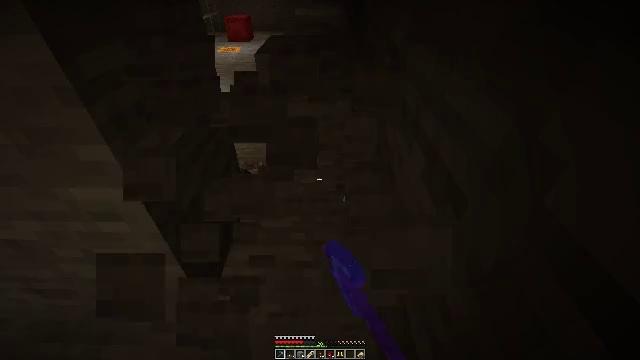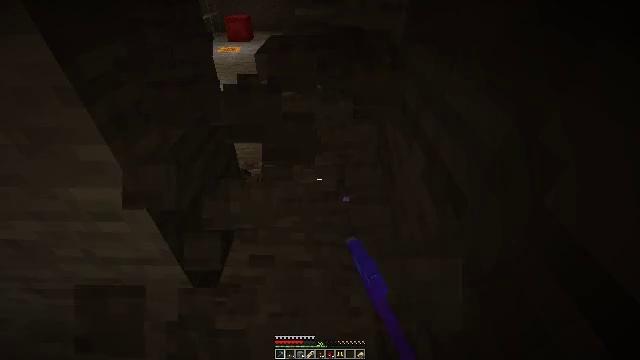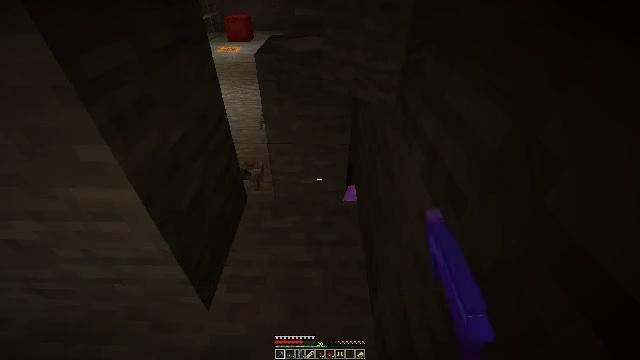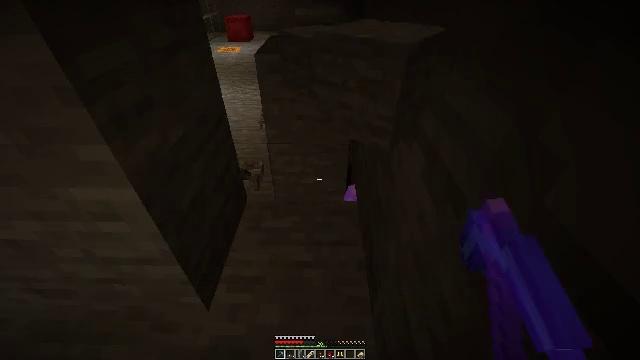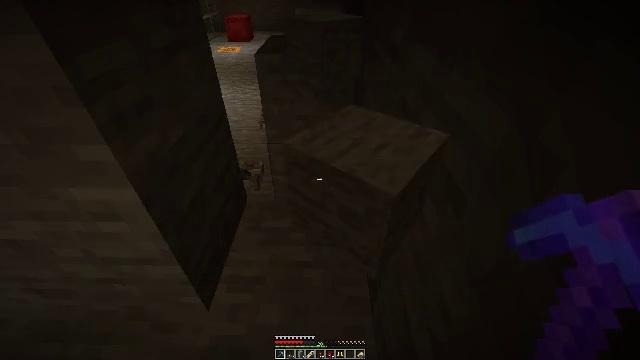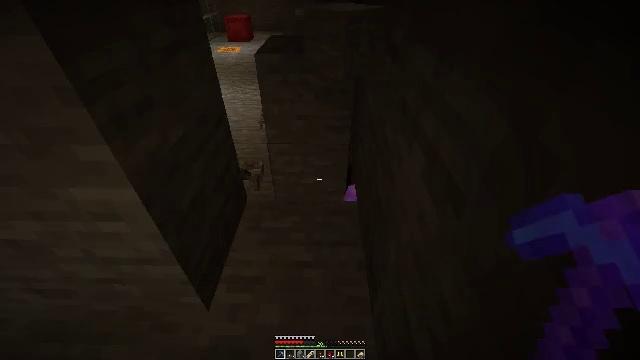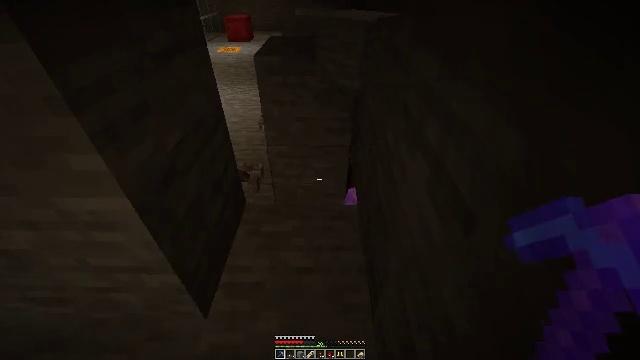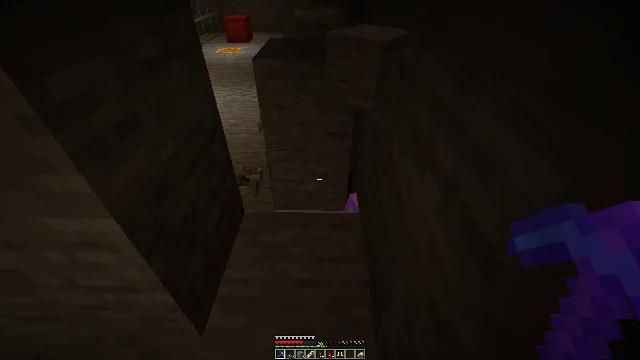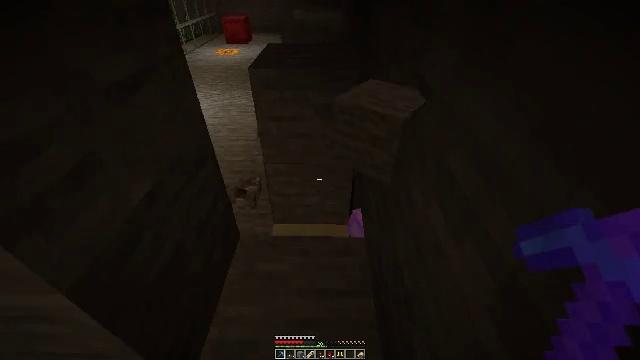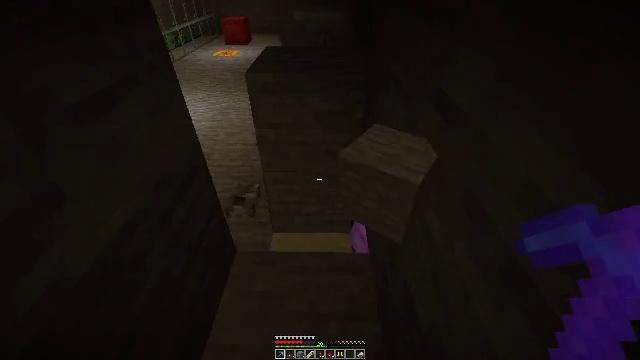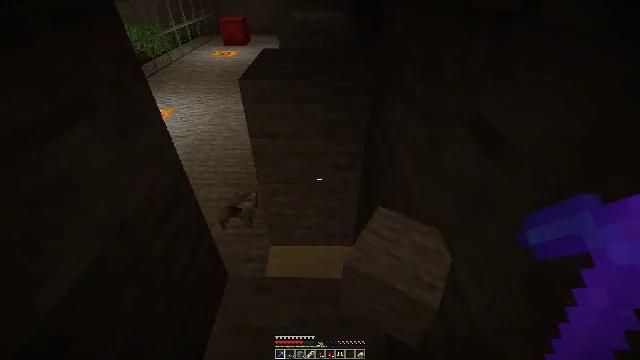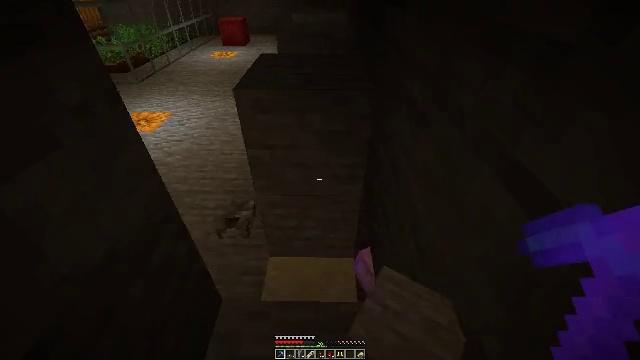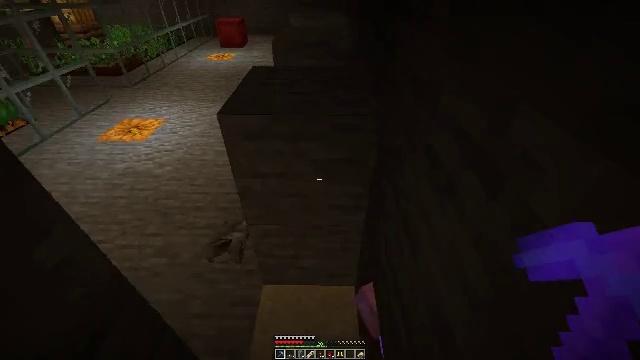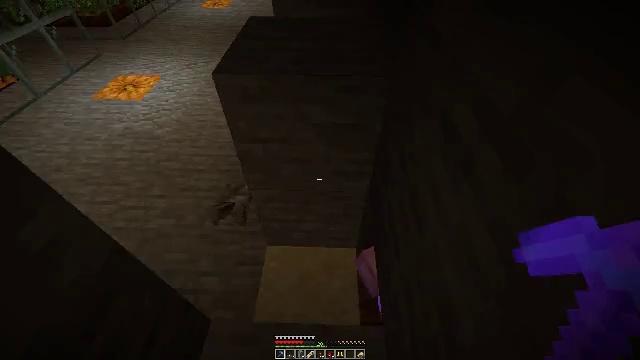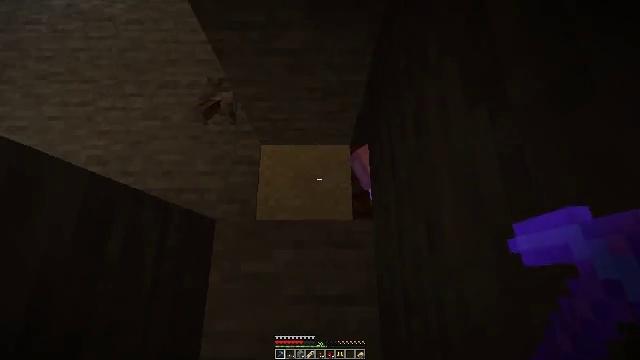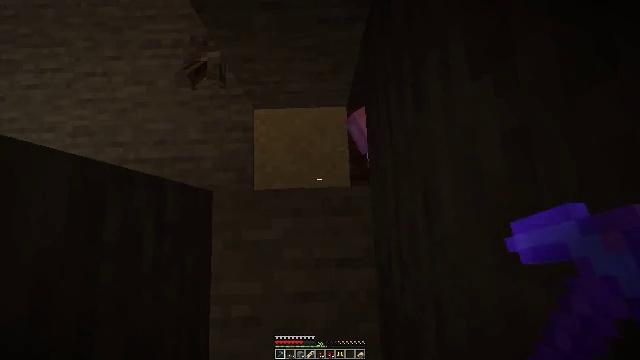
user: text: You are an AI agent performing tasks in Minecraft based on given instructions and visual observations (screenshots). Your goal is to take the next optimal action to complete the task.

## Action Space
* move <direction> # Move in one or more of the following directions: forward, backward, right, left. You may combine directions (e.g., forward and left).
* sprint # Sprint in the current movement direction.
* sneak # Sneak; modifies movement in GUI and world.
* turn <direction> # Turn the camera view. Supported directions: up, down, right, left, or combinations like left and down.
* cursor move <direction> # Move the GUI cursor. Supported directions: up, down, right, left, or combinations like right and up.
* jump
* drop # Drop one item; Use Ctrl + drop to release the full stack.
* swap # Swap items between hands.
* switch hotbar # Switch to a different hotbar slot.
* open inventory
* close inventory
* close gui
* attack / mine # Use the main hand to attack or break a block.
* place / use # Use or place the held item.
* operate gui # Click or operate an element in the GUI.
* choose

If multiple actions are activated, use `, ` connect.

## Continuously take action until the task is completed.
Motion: motion action
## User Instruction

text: Dismantle the stonecutter.
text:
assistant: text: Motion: no_op
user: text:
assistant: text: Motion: no_op
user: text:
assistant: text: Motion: no_op
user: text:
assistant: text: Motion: no_op
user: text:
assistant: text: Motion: no_op
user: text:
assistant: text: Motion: move forward
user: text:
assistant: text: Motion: move forward
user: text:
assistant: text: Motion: move forward
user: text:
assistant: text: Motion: move forward
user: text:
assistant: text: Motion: move forward
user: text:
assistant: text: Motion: move forward
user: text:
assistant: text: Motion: move forward
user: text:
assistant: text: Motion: turn down
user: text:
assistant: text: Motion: turn right and down
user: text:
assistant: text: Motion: turn right and down
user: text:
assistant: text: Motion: no_op
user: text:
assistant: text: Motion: no_op
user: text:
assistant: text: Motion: no_op
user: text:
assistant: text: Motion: no_op
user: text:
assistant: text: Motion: no_op
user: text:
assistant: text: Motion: no_op
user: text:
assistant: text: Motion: no_op
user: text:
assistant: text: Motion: no_op
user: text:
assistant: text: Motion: move back
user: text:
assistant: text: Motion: move back
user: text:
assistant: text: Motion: move back
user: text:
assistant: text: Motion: move back, turn up
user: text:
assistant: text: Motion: move back
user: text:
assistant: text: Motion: move back
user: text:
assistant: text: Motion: move back